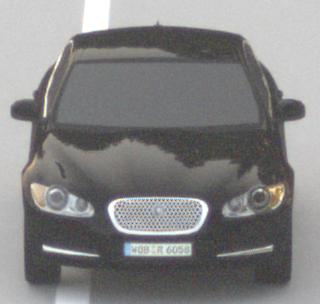
Make: Jaguar
Model: XF 3.0 V6
Detailed model: XF (X250) Limousine
Model produced from: 2010/02
Model produced until: 2010/10
Doors: 4
Color: black
Road condition: dry road
Daytime: sunrise or sunset
Contrast: low contrast